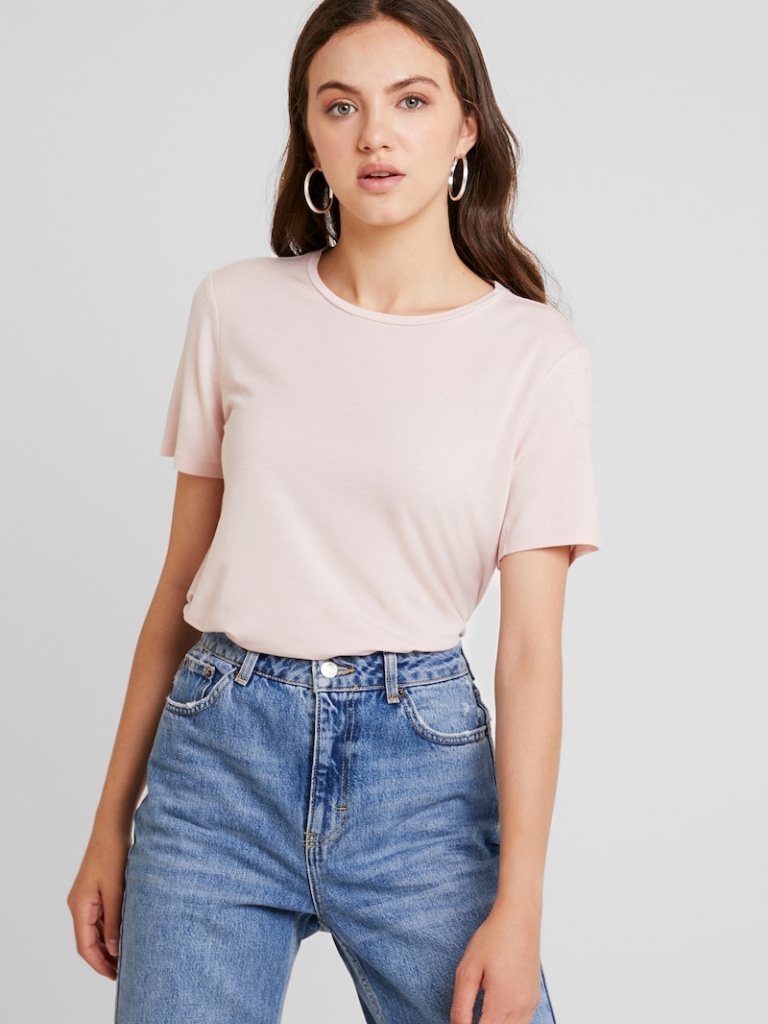
cotton relaxed short sleeve waist length Fully Tucked in crew t-shirt